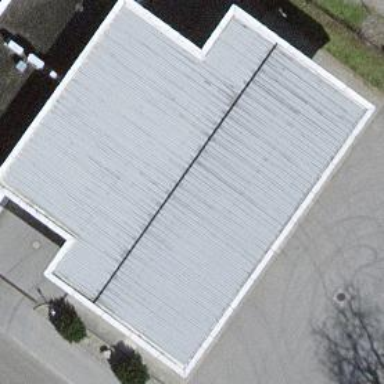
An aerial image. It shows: View of roof of building.